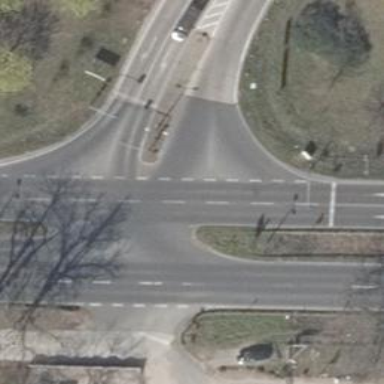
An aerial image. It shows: Tertiary road with asphalt surface and lane markings.